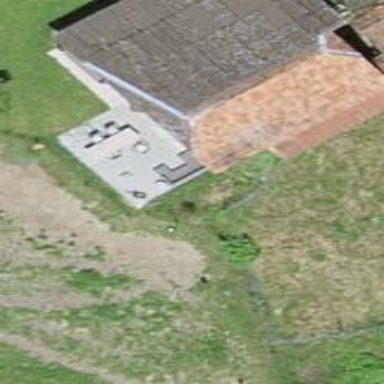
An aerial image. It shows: Barn.